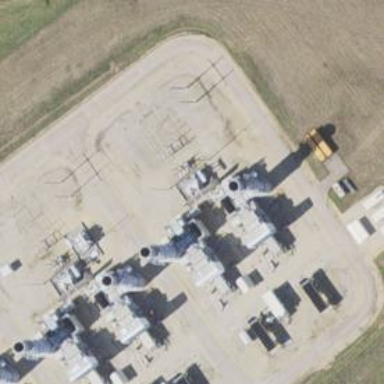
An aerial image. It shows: Gas turbine power generator.